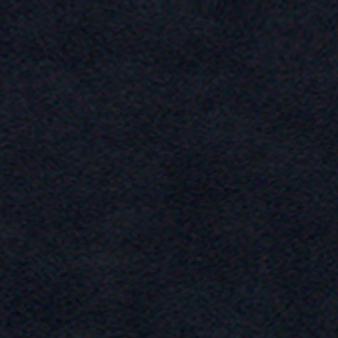
Label: other